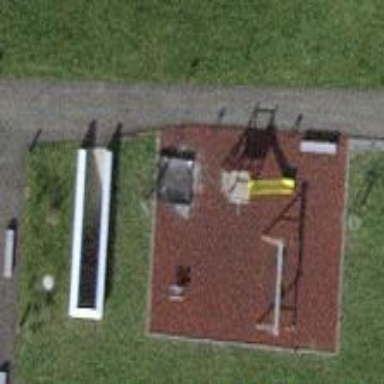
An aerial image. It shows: Playground area for leisure land.